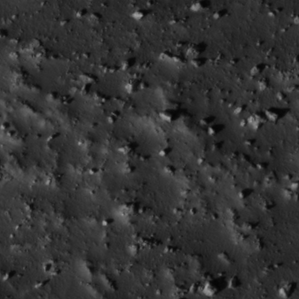
Label: non_frost